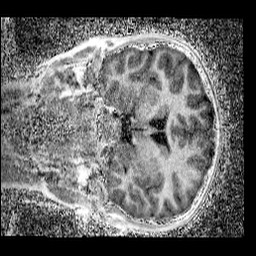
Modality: UNIT1_denoised
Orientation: coronal
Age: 11
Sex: male
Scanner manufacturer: siemens
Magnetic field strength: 3 T
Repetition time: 4 s
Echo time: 0.00299 s